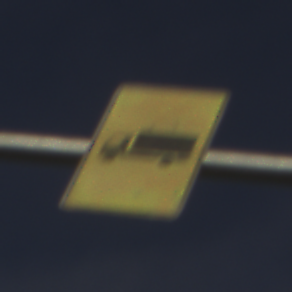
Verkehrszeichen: KFZZulaessigeGesamtmasse3Komma5TOhnePfeilsymbol
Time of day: SunriseSunset
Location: Outdoor (Nature)
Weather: PartlyCloudy
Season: NotSpecified
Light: Natural